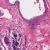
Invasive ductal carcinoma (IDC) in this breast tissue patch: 0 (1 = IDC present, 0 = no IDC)